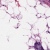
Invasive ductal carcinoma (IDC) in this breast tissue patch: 1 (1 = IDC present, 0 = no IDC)